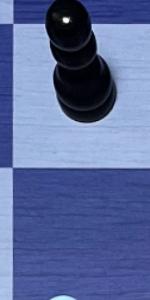
Label: Empty